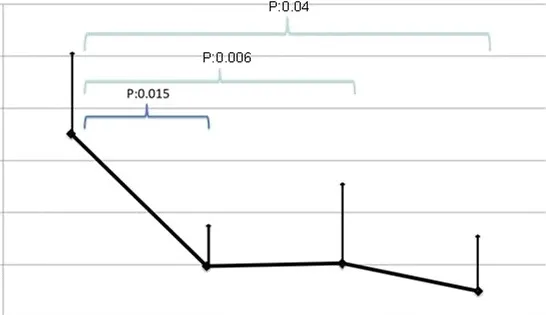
Days of antibiotic treatment.
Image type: chart (chart)